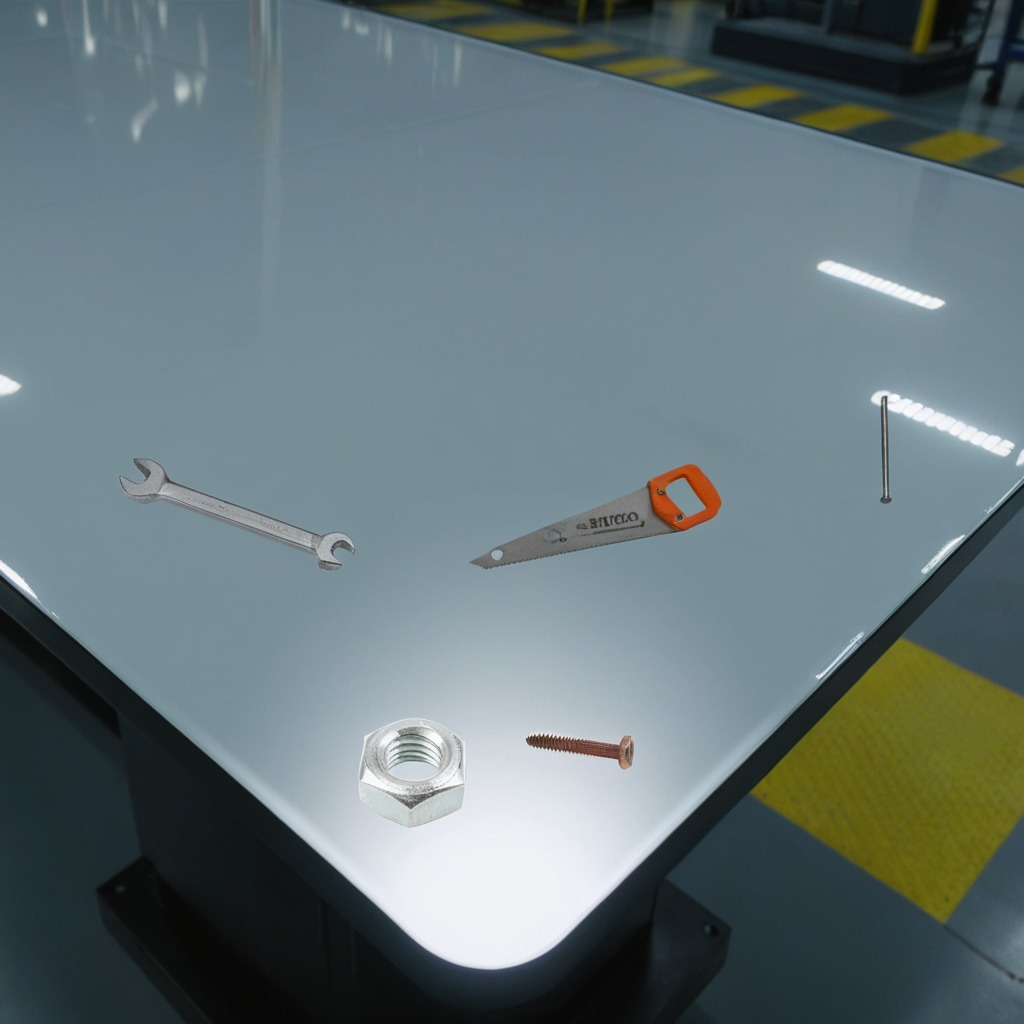
A metal machine screw, an iron nail, a handheld metal saw, a metal nut, and a wrench are lying on the high-gloss table in a ship maintenance bay industrial lighting.